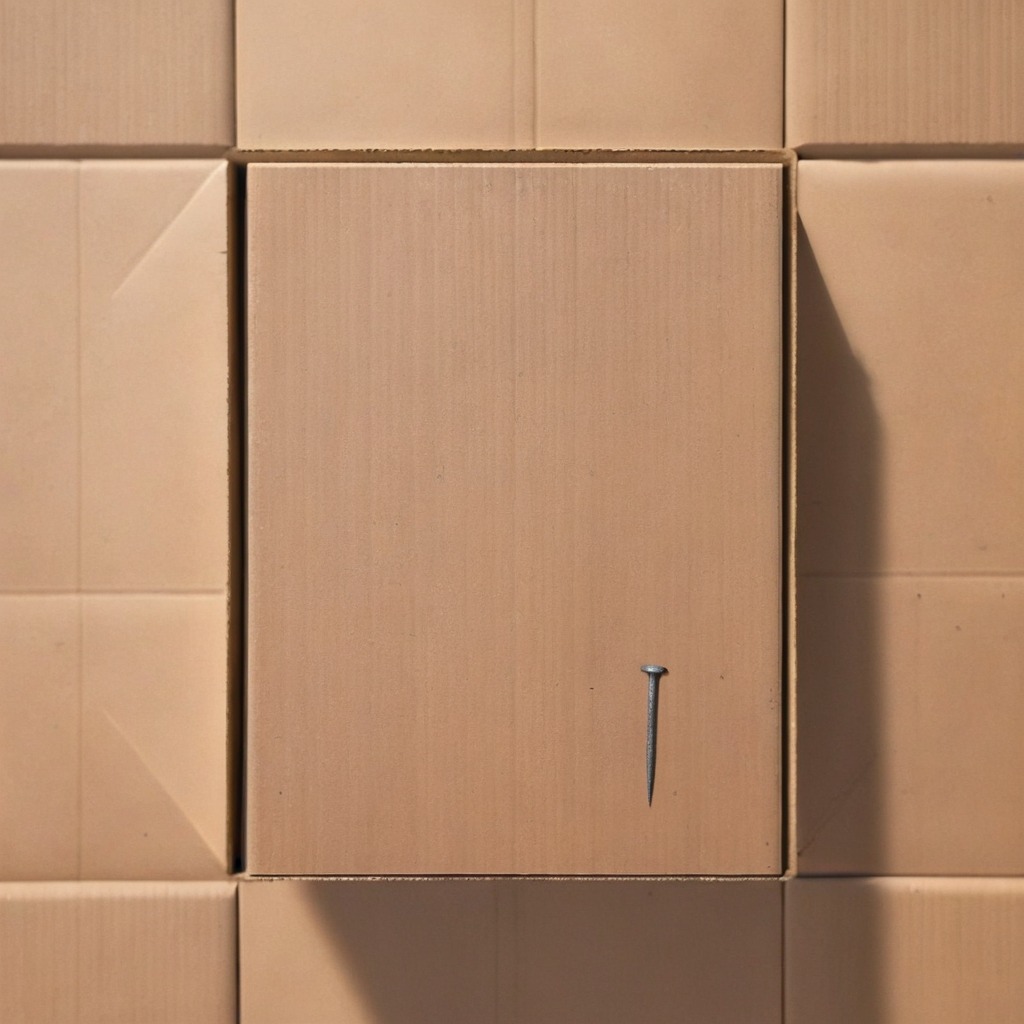
An iron nail is lying on a clean dry cardboard box surface in an outdoor workshop during daytime bright natural light soft shadows slightly creased but